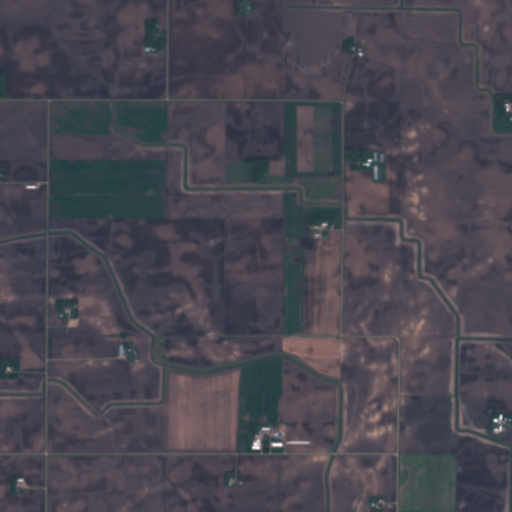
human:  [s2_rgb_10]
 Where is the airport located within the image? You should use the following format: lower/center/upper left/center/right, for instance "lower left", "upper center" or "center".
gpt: There is no airport in the image.